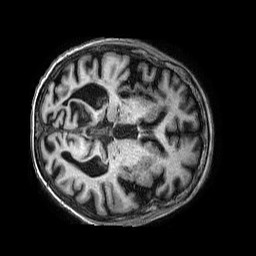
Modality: T1w
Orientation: axial
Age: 50
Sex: male
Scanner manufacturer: philips
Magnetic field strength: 3 T
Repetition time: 0.006733 s
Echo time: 0.003034 s